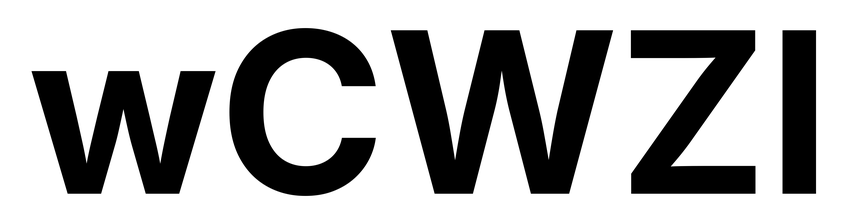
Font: Inter_Bold